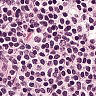
Metastatic tissue present: no